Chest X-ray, AP view. Patient: 73 years old, sex M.
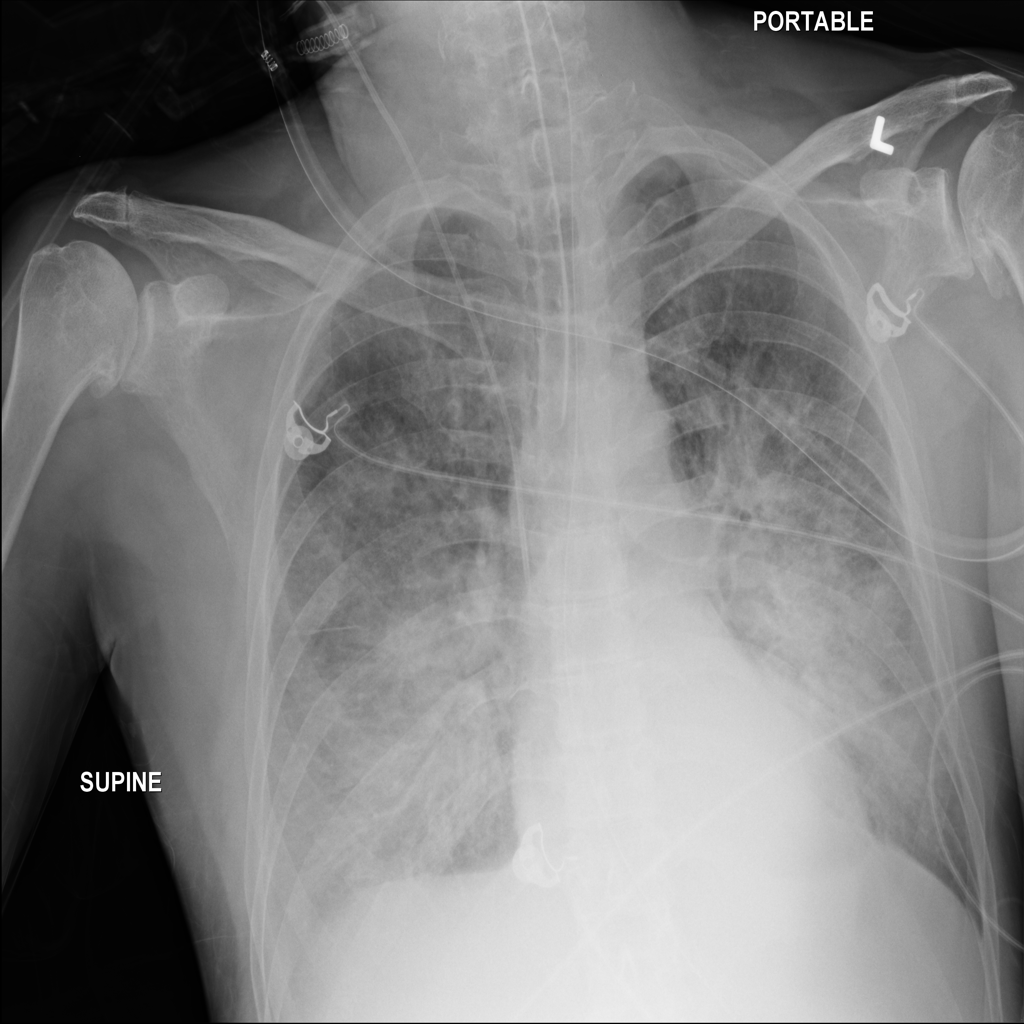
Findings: Infiltration